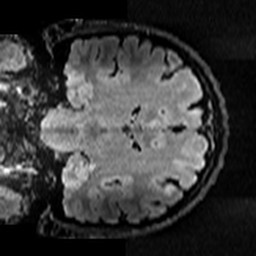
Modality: T2w
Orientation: coronal
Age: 25
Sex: female
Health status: healthy
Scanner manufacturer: ge
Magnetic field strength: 3 T
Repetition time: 12 s
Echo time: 0.09548 s